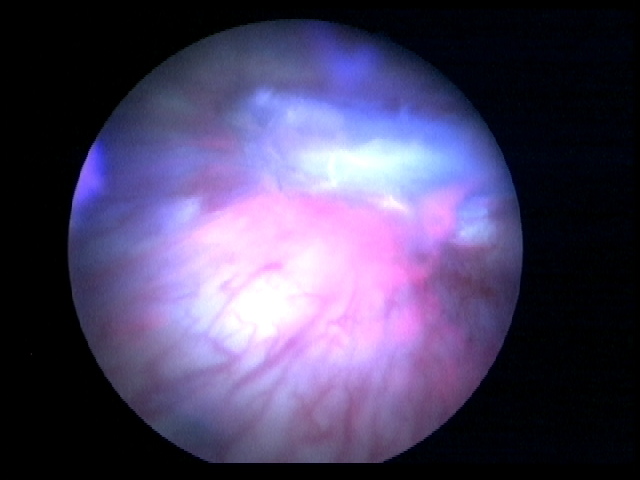
Modality: BLC
Class: Malignant
Subclass: HighGradePapillary
Lesion: L1
Stage: Ta
Morphology: Non-papillary
Bladder cancer association: Yes